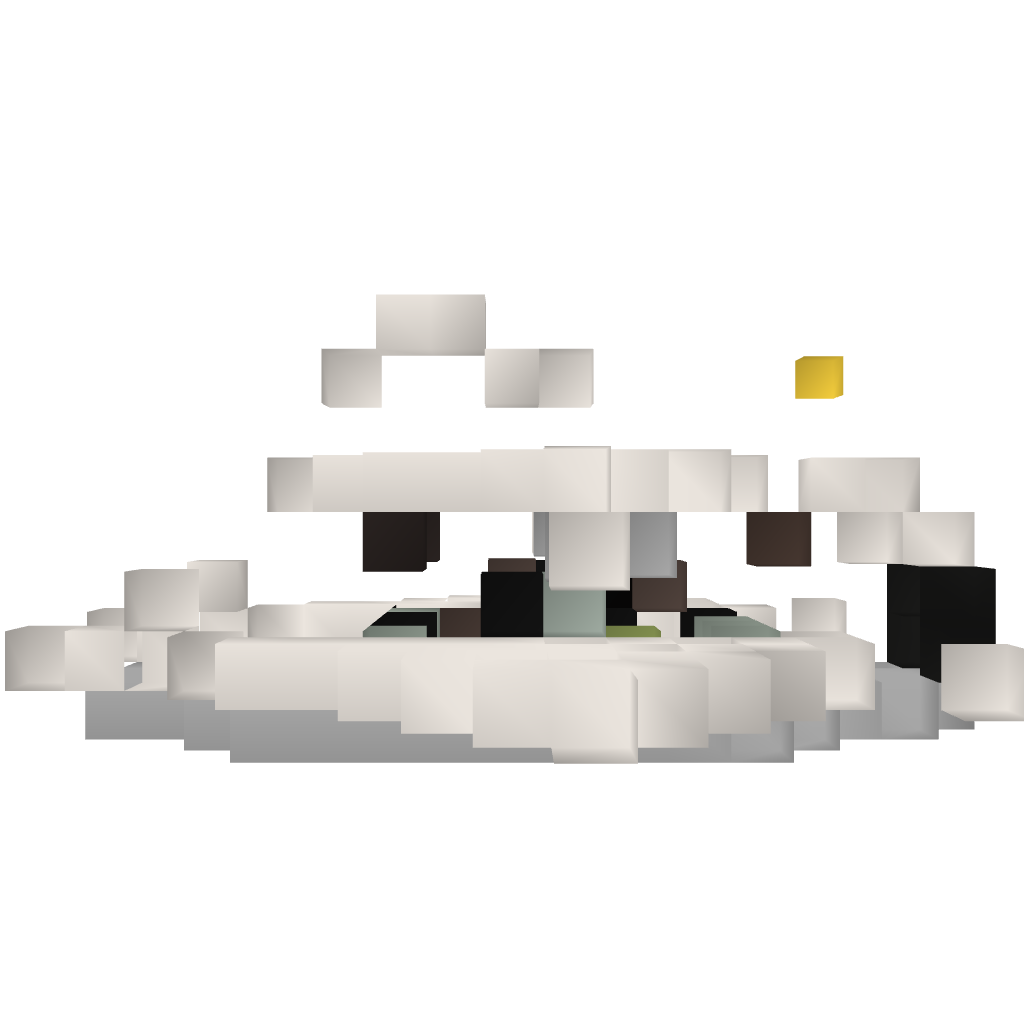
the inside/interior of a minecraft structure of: Functional Alien Fighter